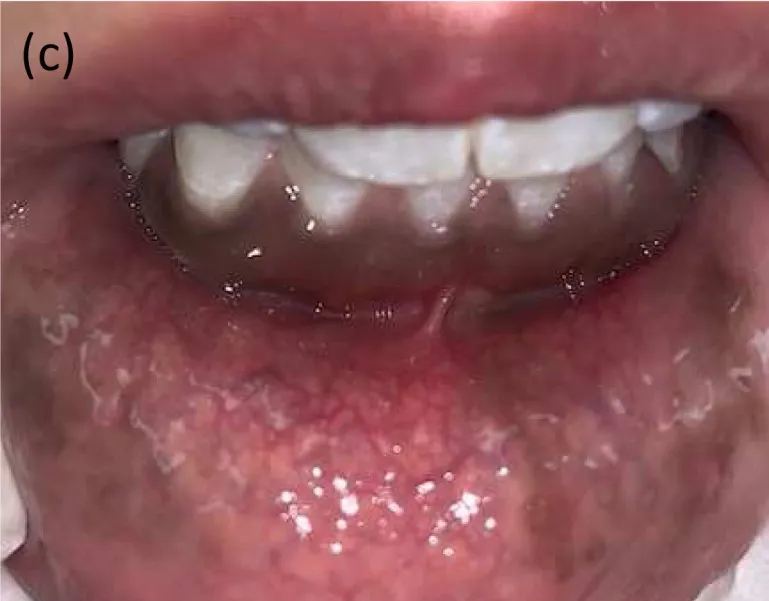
Clinical photographs of oral melanoacanthoma. Lower labial mucosa.
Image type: pathology (fish)